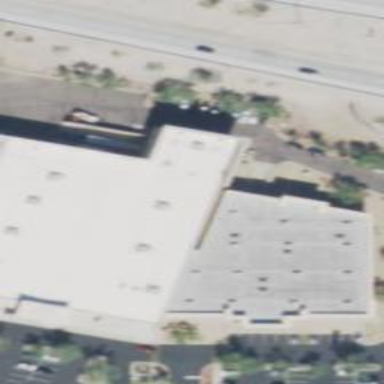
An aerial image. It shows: Building with furniture shop.